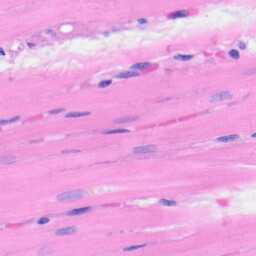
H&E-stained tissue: Heart